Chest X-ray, AP view. Patient: 73 years old, sex F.
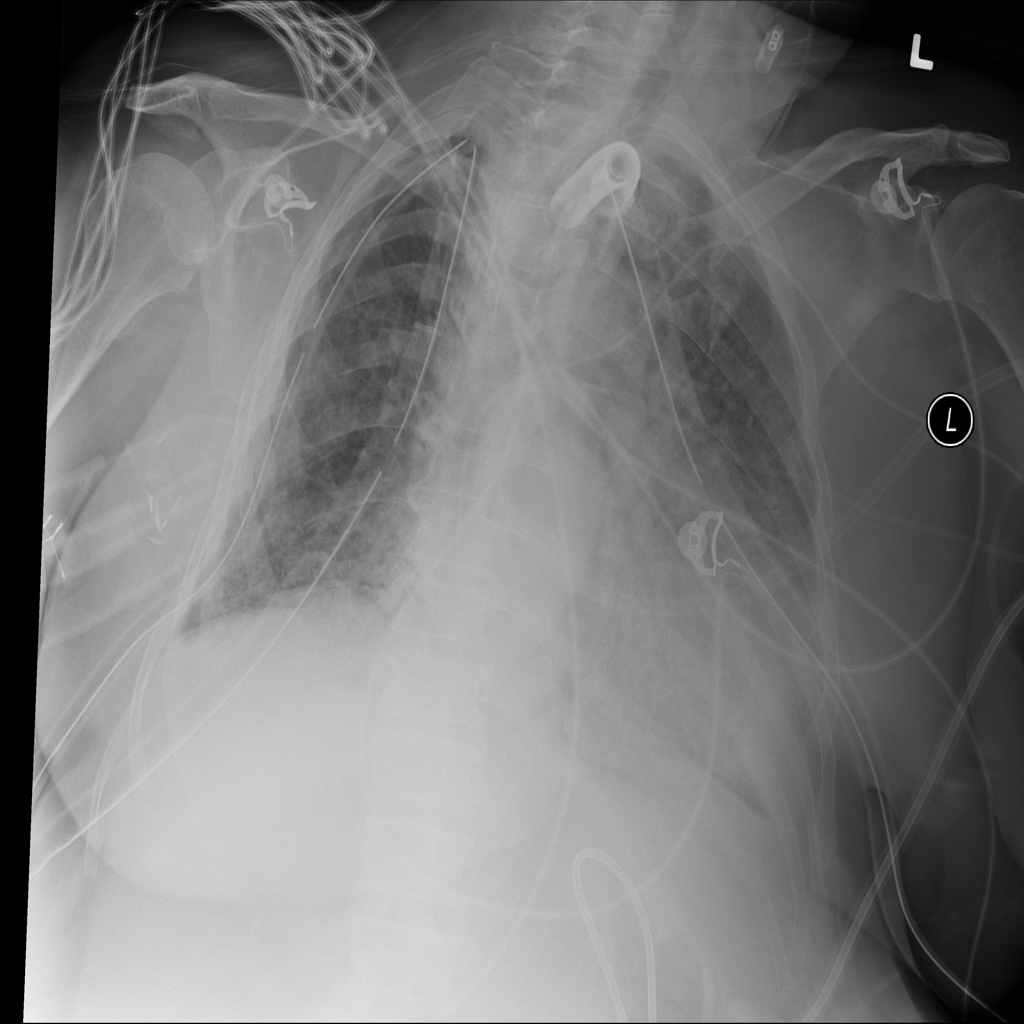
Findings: Atelectasis, Infiltration